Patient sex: M
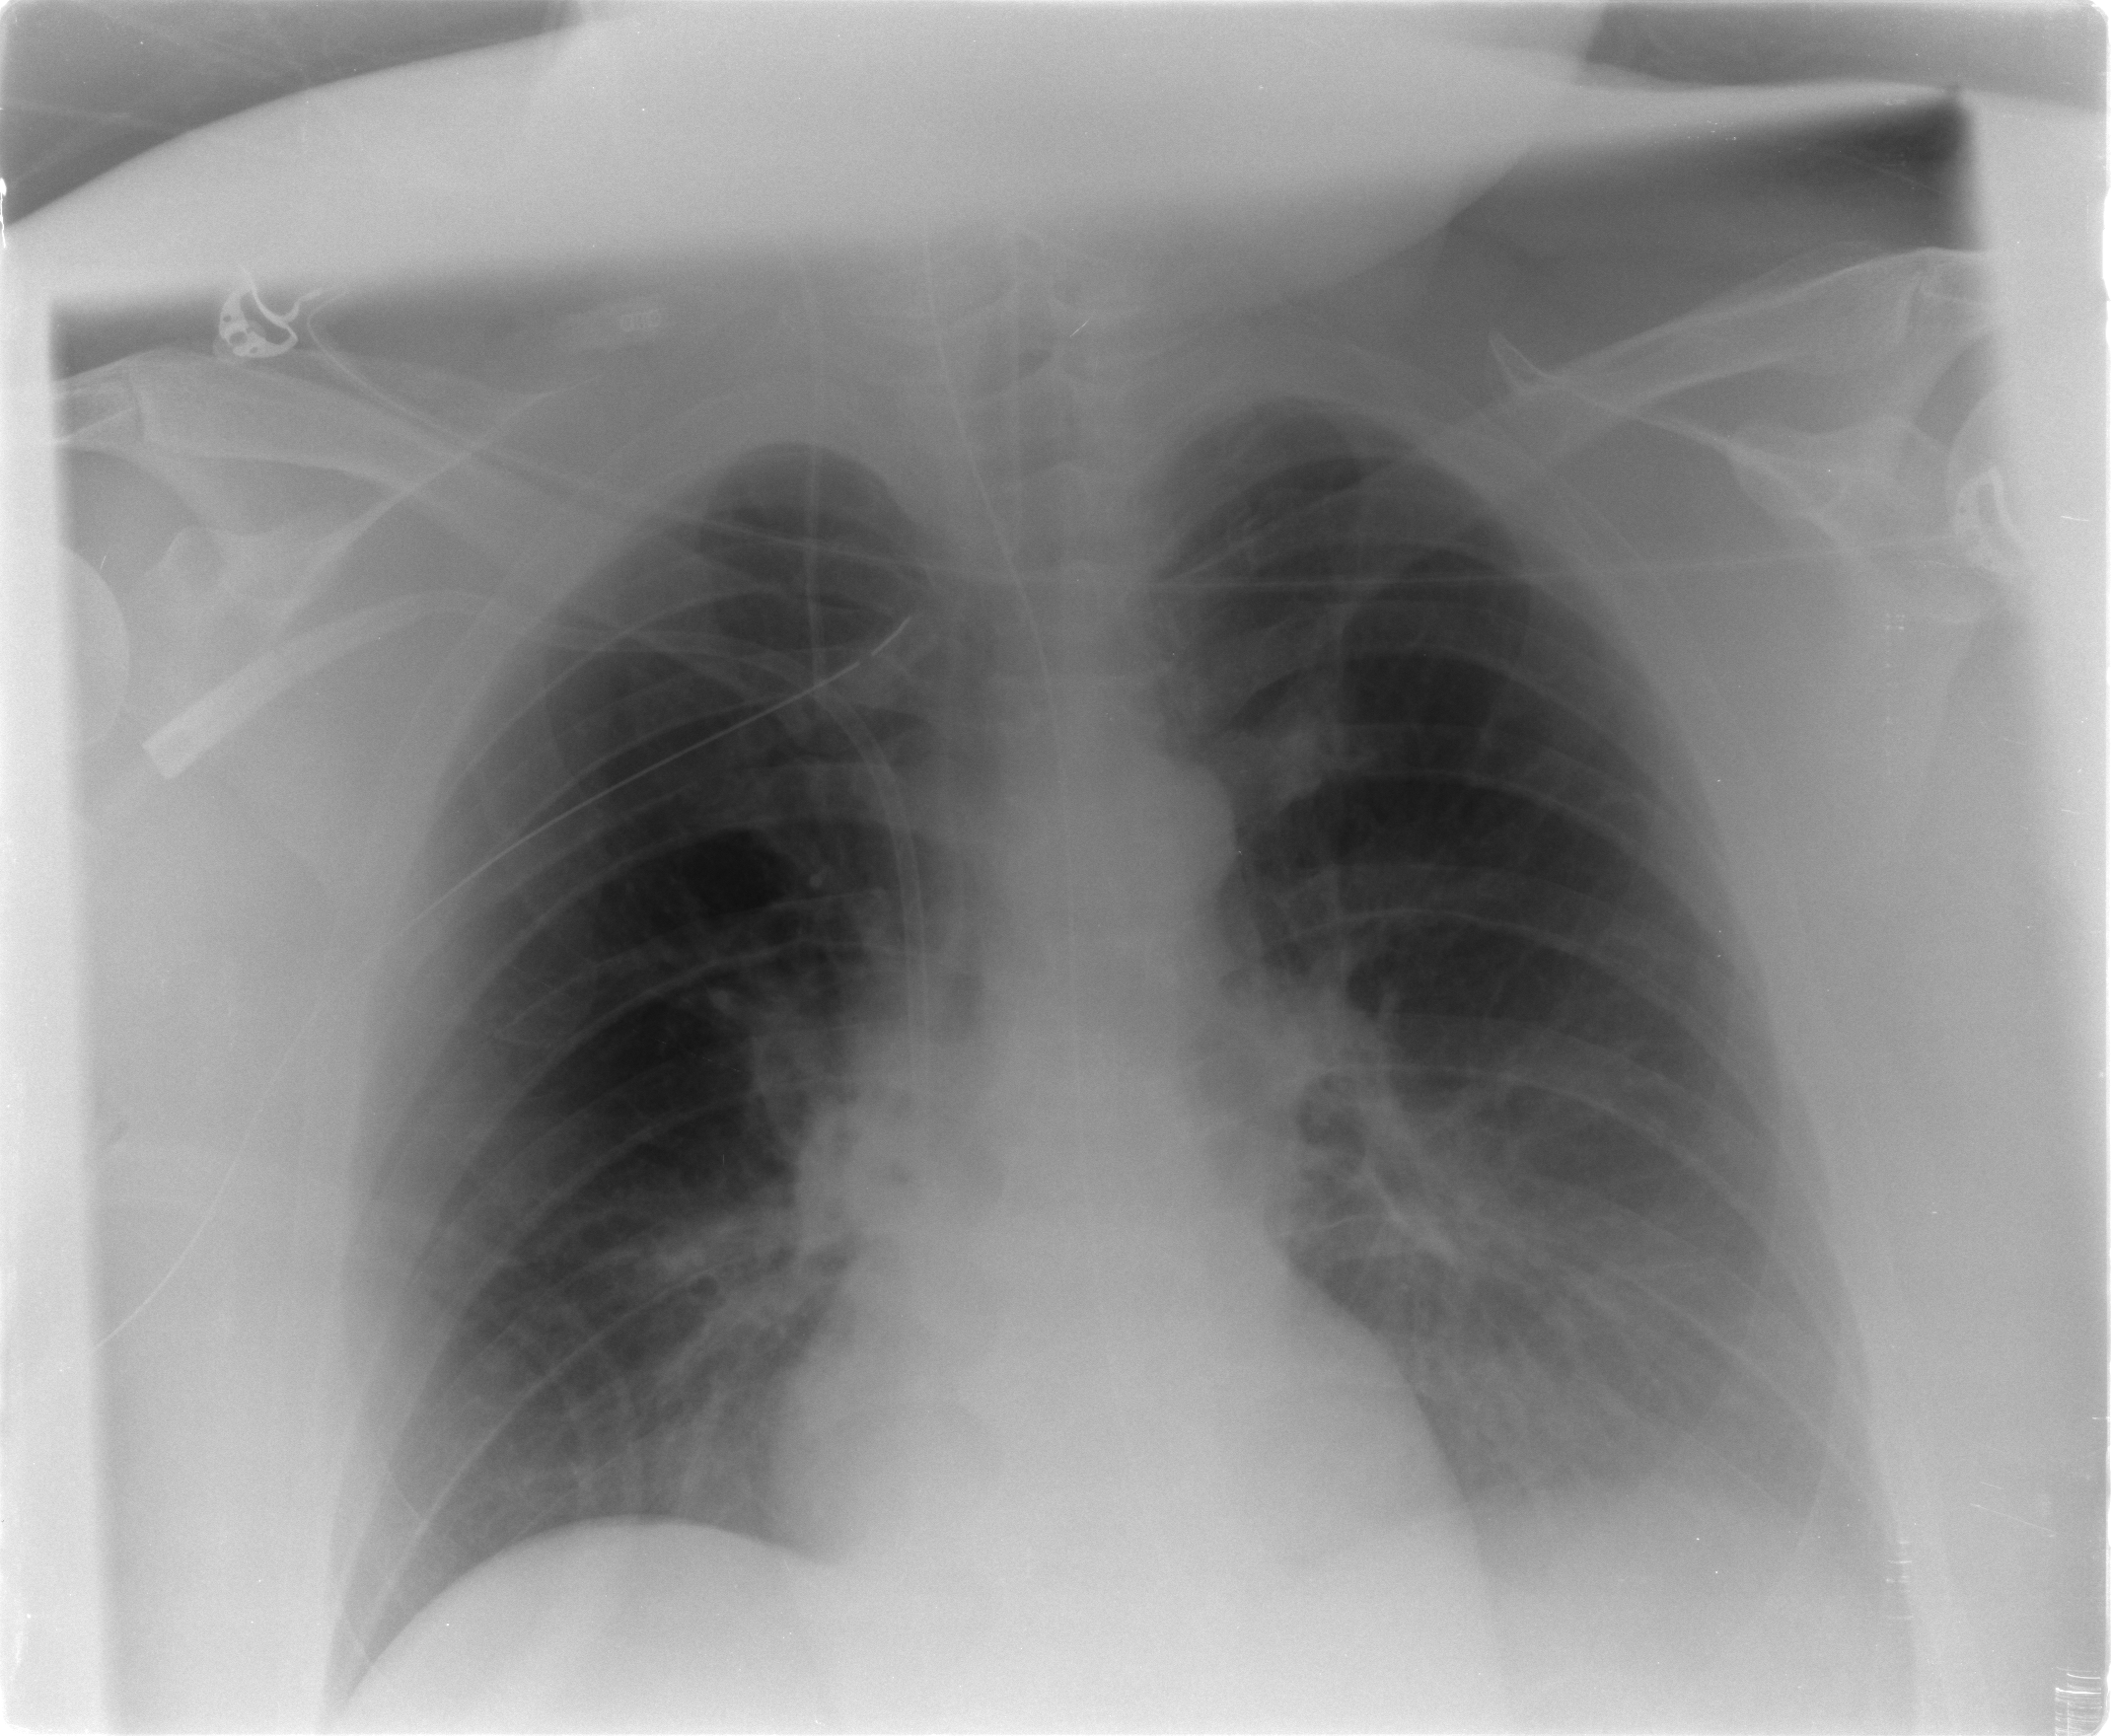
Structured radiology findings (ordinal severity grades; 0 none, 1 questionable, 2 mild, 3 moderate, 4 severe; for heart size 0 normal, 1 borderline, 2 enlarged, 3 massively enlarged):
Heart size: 0
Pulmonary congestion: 0
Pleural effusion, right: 0
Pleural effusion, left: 2
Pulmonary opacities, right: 0
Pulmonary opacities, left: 0
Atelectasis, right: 1
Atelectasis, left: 1